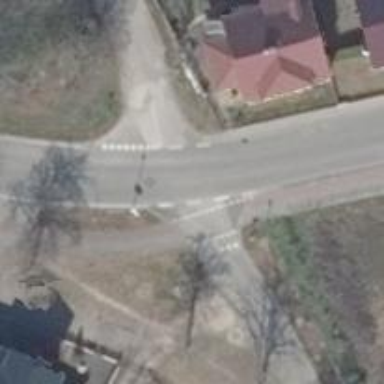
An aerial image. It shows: Road with "give way" sign.